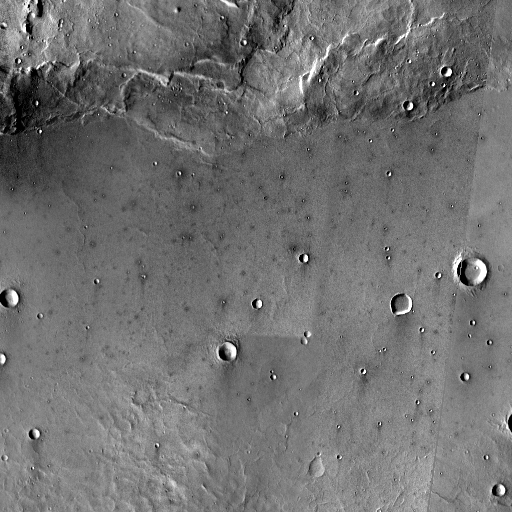
Crater classes present: Background, Other, Secondary